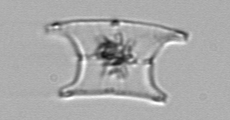
Label: Eucampia